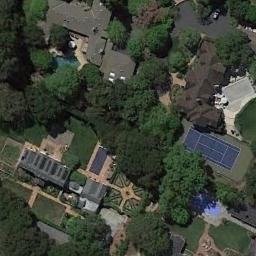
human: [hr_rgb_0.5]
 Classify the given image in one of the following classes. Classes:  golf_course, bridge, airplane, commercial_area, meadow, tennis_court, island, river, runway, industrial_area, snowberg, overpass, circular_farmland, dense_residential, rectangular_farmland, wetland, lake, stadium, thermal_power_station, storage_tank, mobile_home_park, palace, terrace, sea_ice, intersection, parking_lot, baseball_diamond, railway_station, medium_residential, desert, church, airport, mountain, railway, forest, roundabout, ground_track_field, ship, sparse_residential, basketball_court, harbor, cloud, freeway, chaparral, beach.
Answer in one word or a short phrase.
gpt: tennis_court